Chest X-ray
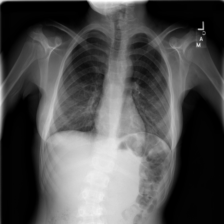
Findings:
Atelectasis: negative
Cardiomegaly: negative
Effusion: negative
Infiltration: negative
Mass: negative
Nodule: negative
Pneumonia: negative
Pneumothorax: negative
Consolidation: negative
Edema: negative
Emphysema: negative
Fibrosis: negative
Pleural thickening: negative
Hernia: negative